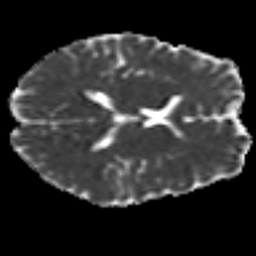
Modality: MD
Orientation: axial
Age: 28
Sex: female
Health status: healthy
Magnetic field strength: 3 T
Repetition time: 8.4 s
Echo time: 0.0926 s